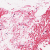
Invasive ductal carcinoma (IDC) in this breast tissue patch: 0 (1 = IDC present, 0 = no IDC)